The plot is a Hilbert-envelope spectrum of a rotating bearing's acceleration signal, annotated with the bearing's characteristic defect frequencies. Diagnose the bearing from this image, choosing from: normal, inner_race, outer_race, ball.
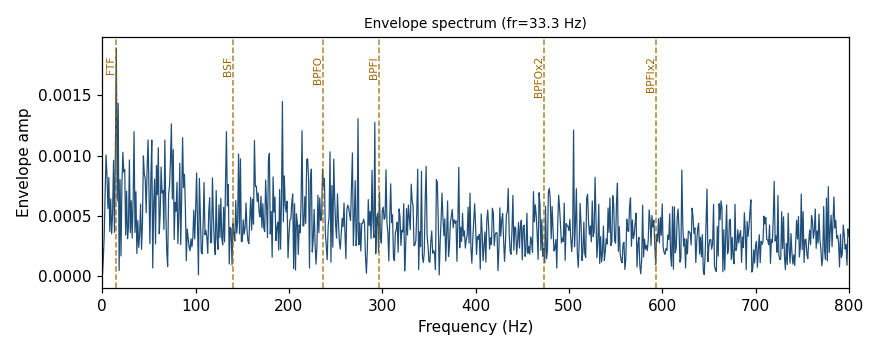
Answer: normal